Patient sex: M
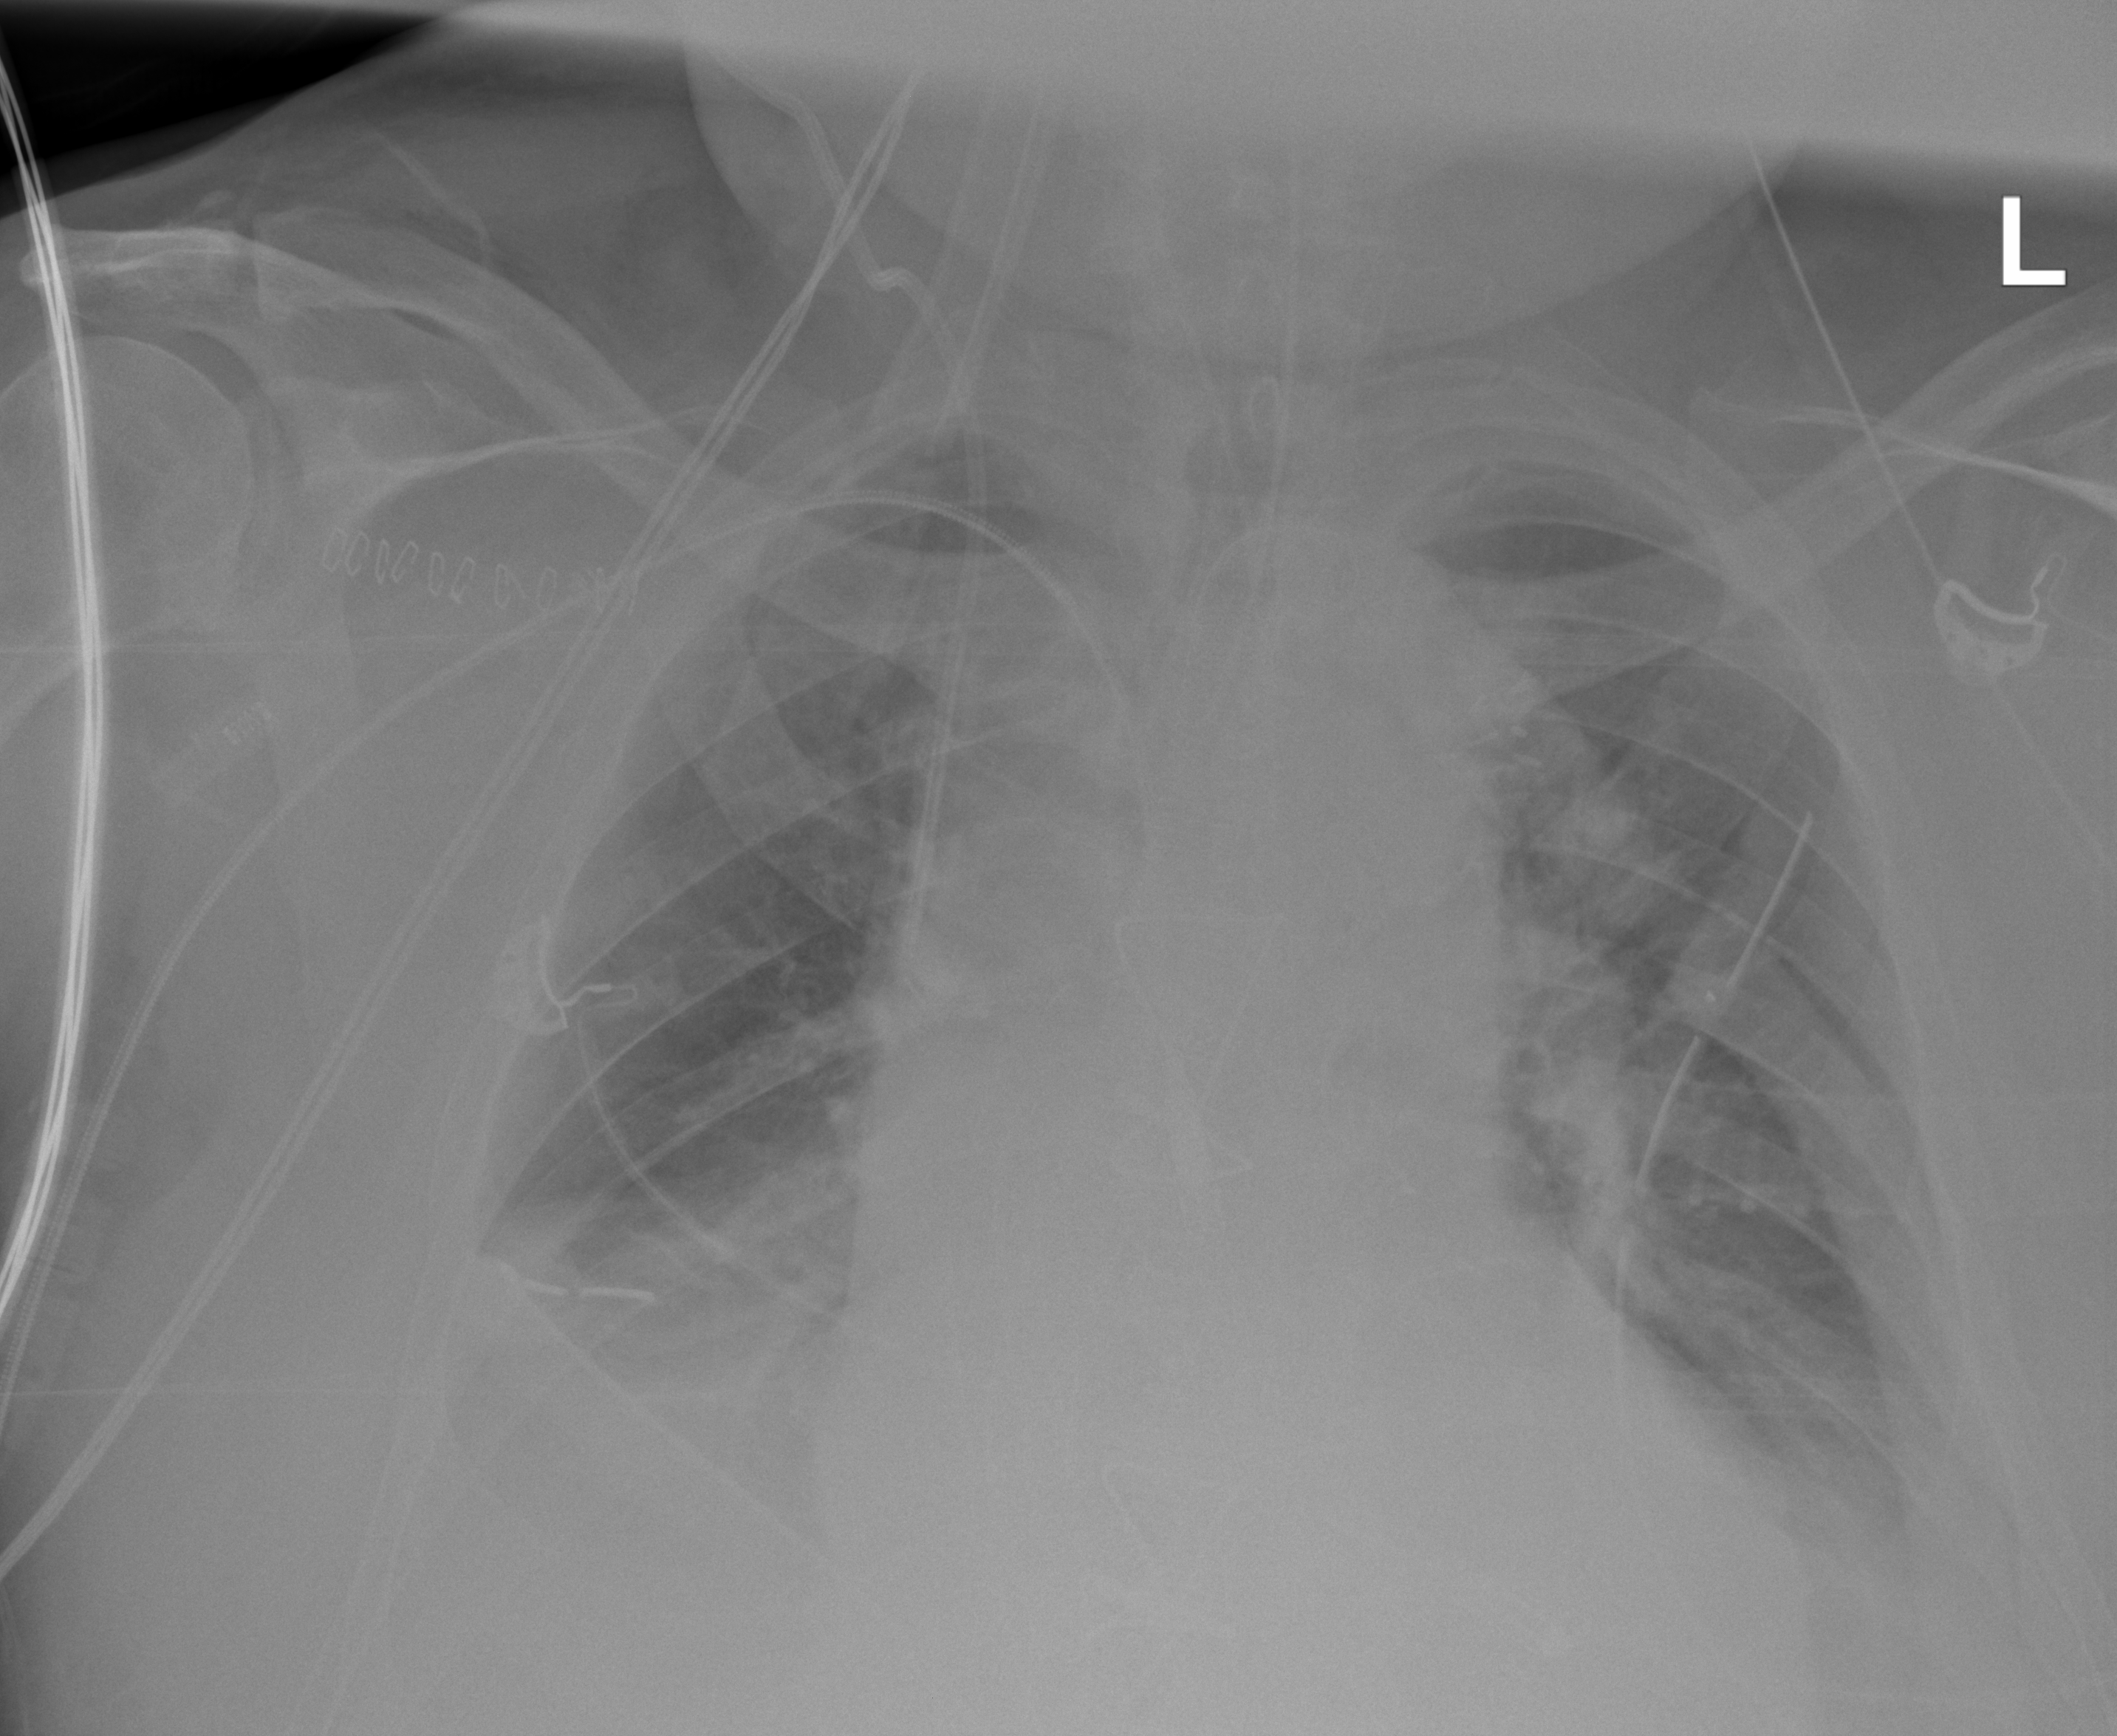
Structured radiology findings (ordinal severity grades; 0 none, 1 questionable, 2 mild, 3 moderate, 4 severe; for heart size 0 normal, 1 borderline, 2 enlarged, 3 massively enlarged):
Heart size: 2
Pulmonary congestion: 0
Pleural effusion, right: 1
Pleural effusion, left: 0
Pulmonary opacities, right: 0
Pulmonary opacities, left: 0
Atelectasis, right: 1
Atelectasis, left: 0